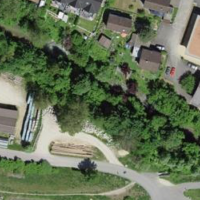
EUNIS habitat code: 55
Species observed at this site:
Portulaca oleracea